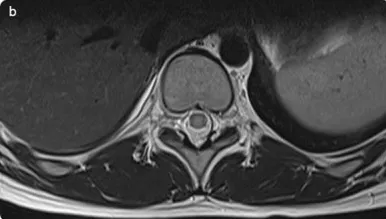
B; Significant regression in the follow-up image post-praziquantel treatment, with normalizing signal of the spinal cord.
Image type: radiology (mri)